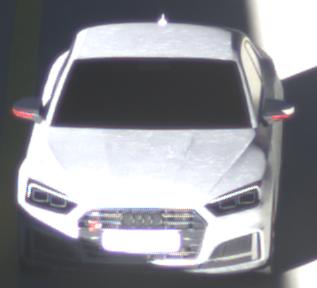
Make: Audi
Model: S5 Sportback
Detailed model: 8T Facelift
Model produced from: 2011
Model produced until: 2016
Doors: 5
Color: white
Road condition: dry road
Daytime: sunrise or sunset
Contrast: high contrast